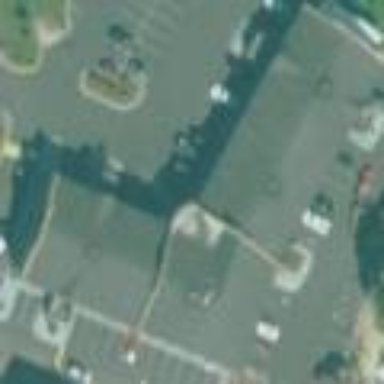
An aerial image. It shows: Commercial hotel building.